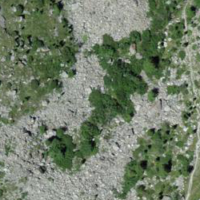
EUNIS habitat code: 31
Species observed at this site:
Plebejus argus